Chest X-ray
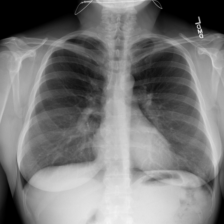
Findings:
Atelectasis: negative
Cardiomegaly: negative
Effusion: negative
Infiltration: negative
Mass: negative
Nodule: negative
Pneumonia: negative
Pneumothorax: negative
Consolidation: negative
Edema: negative
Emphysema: negative
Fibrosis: negative
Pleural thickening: negative
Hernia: negative